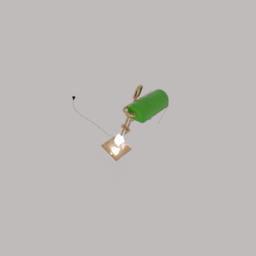
Label: lighting